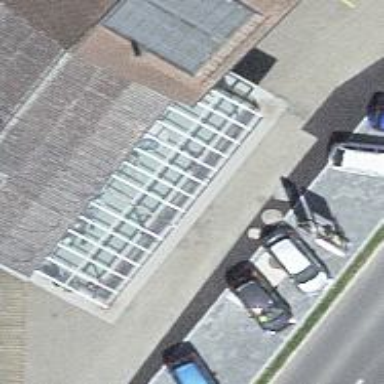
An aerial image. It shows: Fuel station.